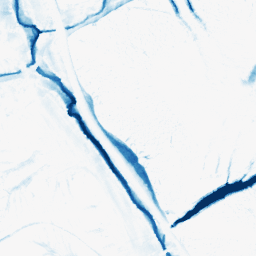
Category: morphological
Decomposition family: morphological
Decomposition parameters: operation: closing
size: 10
Upsampling method: sinc_blackman
Upsampling parameters: scale: 4
kernel_size: 16
Upsampling scale: 4